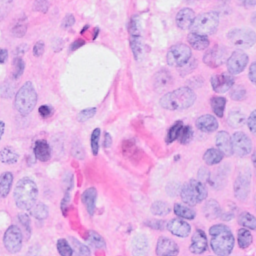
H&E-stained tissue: Breast